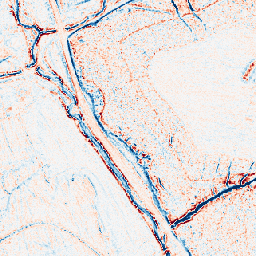
Category: edge_preserving
Decomposition family: anisotropic_diffusion
Decomposition parameters: iterations: 5
kappa: 10
gamma: 0.2
Upsampling method: area
Upsampling parameters: scale: 8
Upsampling scale: 8